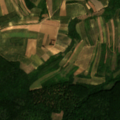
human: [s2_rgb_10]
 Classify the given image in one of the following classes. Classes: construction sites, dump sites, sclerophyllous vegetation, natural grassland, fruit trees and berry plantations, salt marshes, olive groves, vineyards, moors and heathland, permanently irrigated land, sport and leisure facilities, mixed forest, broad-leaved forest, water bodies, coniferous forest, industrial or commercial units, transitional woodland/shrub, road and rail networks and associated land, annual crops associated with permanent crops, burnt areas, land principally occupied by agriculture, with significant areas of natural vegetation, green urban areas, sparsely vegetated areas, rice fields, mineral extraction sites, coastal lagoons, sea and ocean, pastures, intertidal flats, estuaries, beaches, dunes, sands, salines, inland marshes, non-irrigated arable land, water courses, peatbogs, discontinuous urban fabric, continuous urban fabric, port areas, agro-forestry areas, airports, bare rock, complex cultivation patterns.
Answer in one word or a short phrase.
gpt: non-irrigated arable land, complex cultivation patterns, land principally occupied by agriculture, with significant areas of natural vegetation, broad-leaved forest